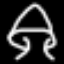
Label: mushroom